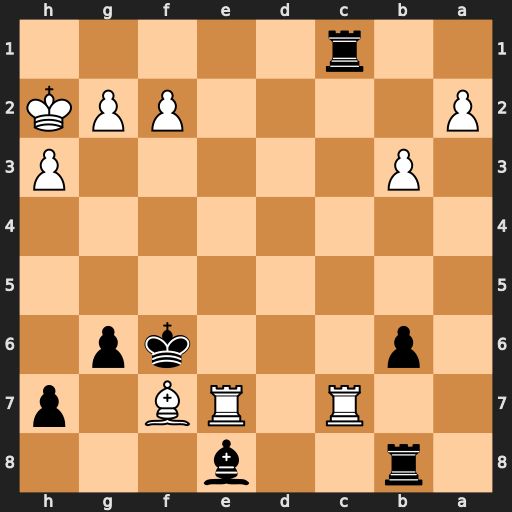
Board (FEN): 1r2b3/2R1RB1p/1p3kp1/8/8/1P5P/P4PPK/2r5
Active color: b
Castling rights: -
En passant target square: -
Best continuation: Rxc7 Rxc7 Bxf7